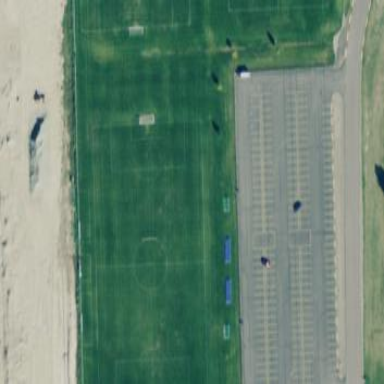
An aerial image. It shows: Soccer pitch for leisure land activities.